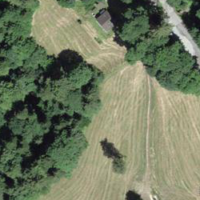
EUNIS habitat code: 41
Species observed at this site:
Astrantia major